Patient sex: M
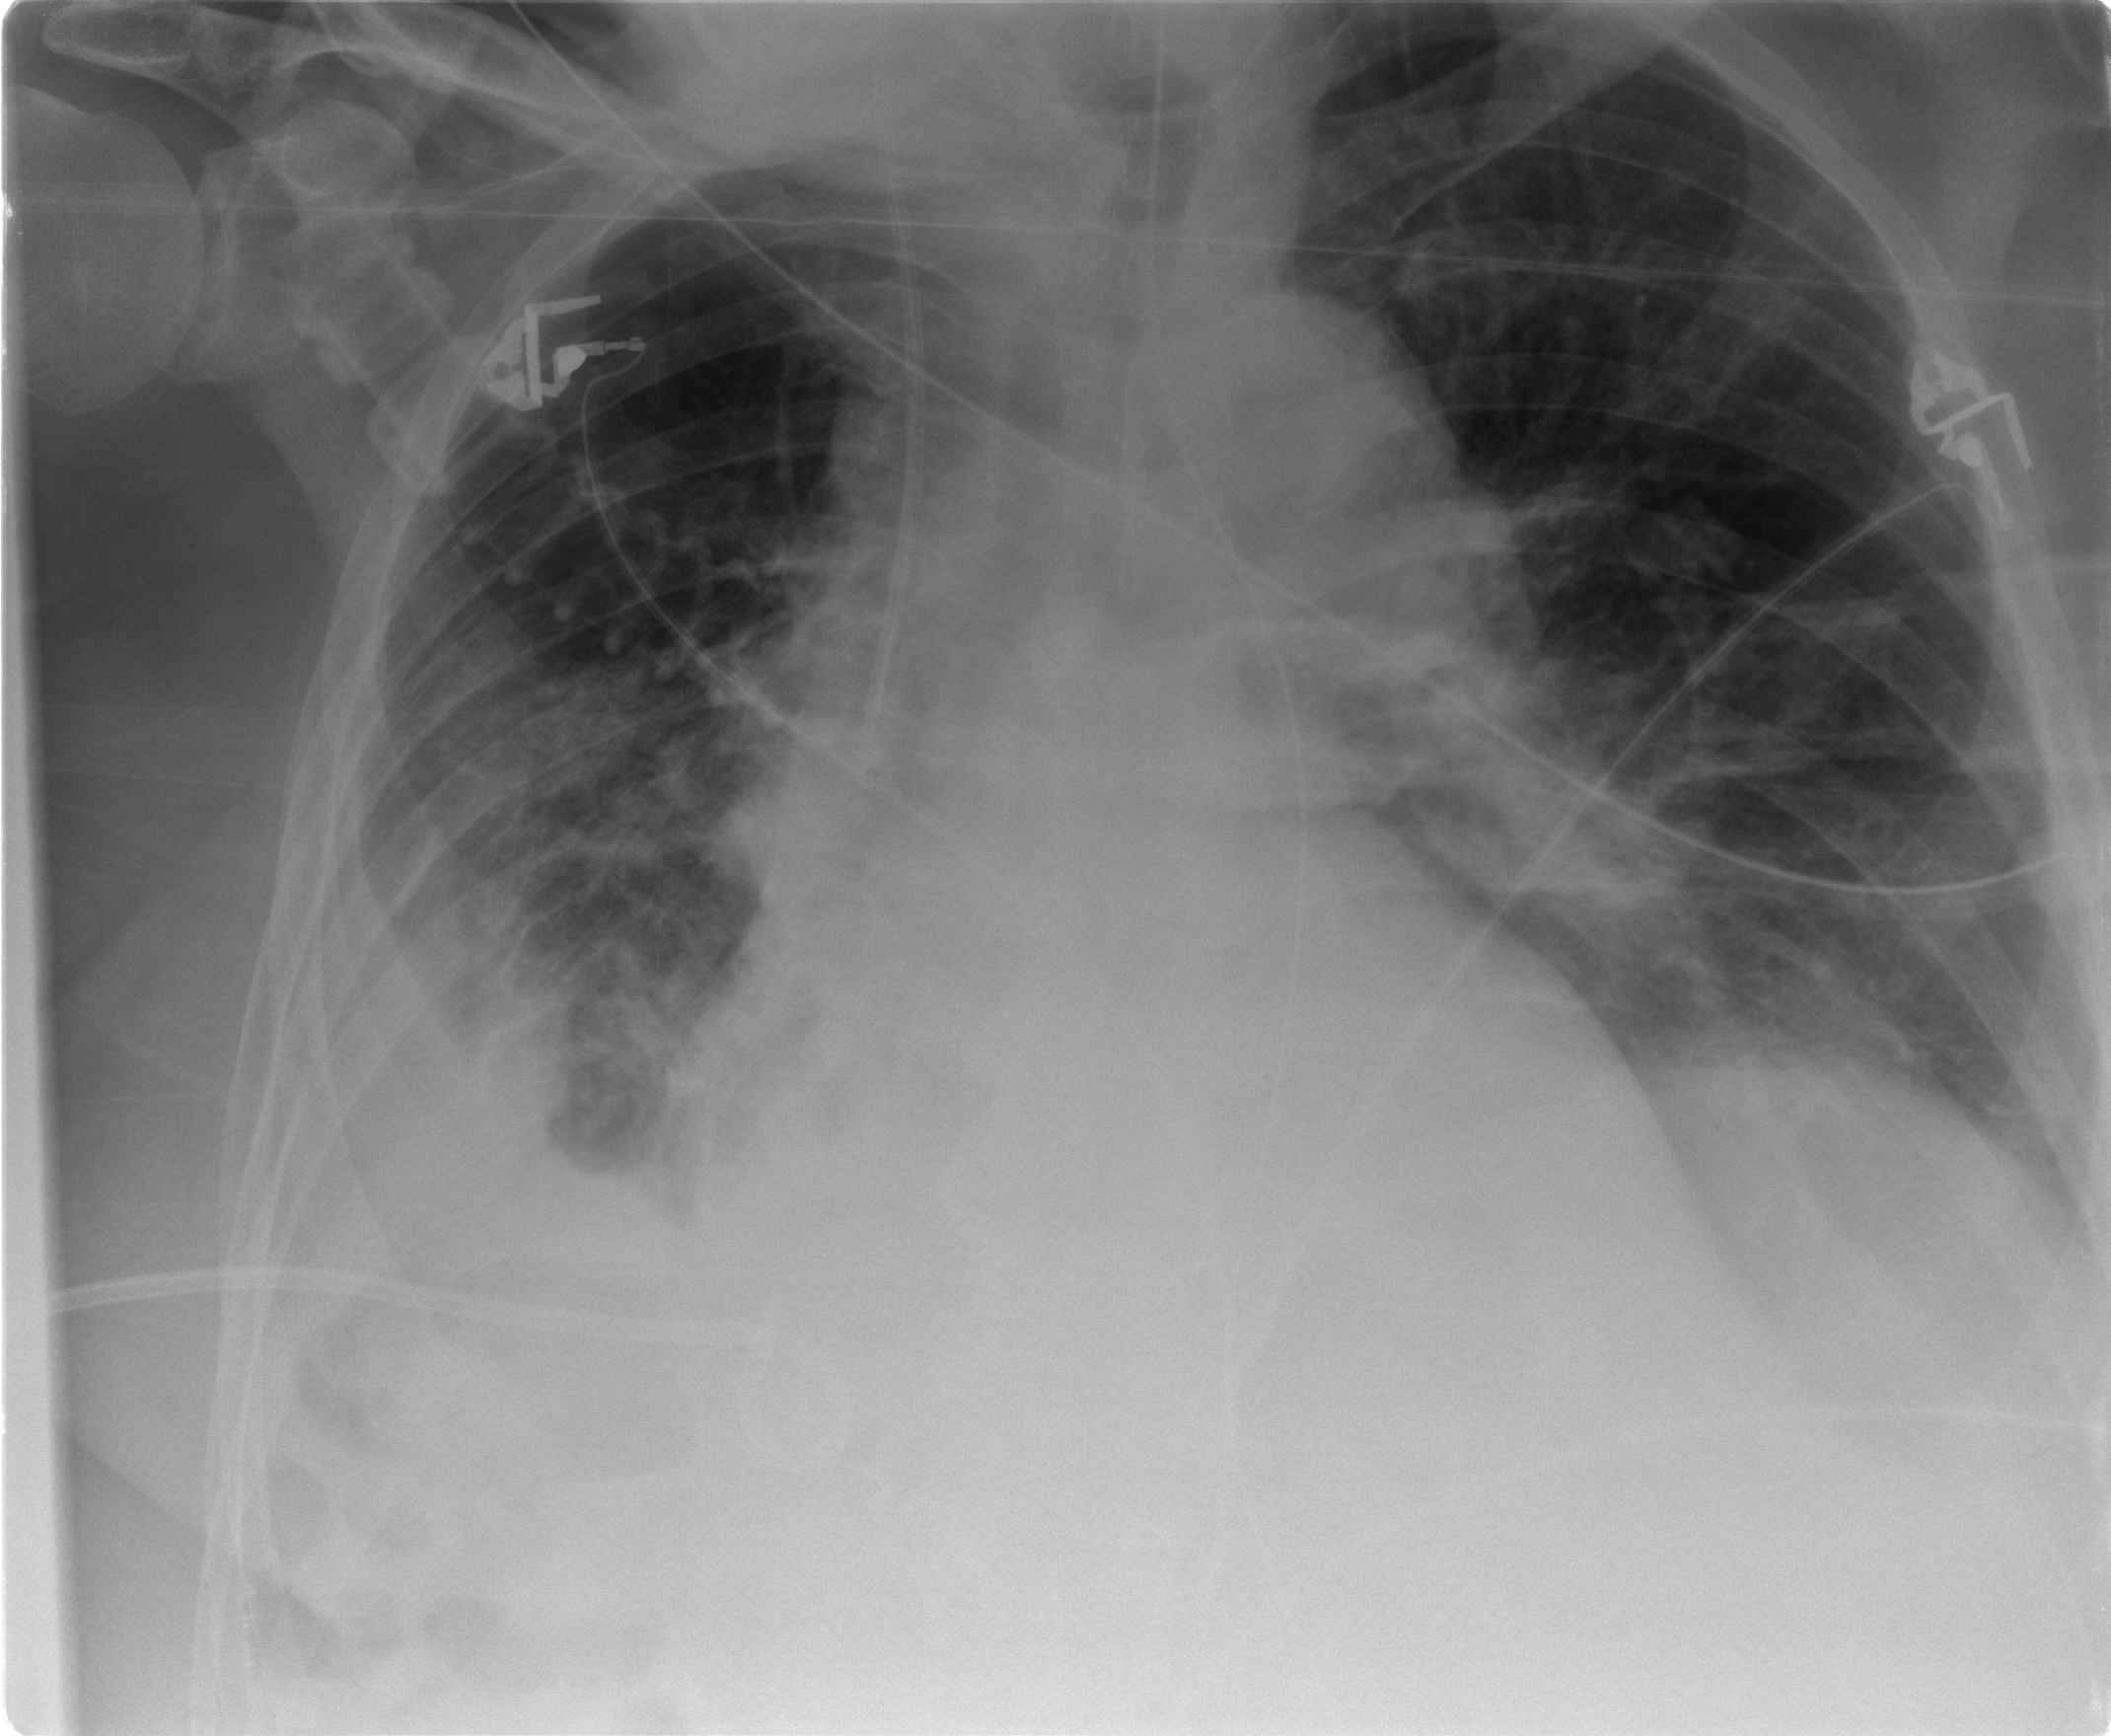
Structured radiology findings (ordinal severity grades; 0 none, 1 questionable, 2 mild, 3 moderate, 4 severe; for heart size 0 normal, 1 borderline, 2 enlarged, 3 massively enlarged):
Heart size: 2
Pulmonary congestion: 2
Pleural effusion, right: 3
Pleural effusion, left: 1
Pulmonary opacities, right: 2
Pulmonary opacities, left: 2
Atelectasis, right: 2
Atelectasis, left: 1